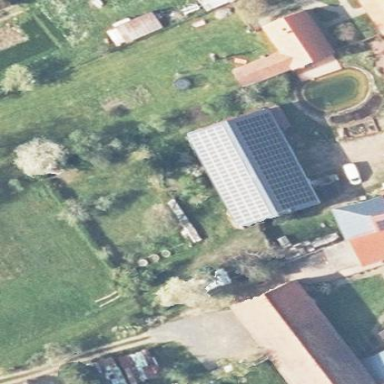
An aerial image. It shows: Building equipped with solar photovoltaic panel for generating electricity. The small installation is solar power generator.